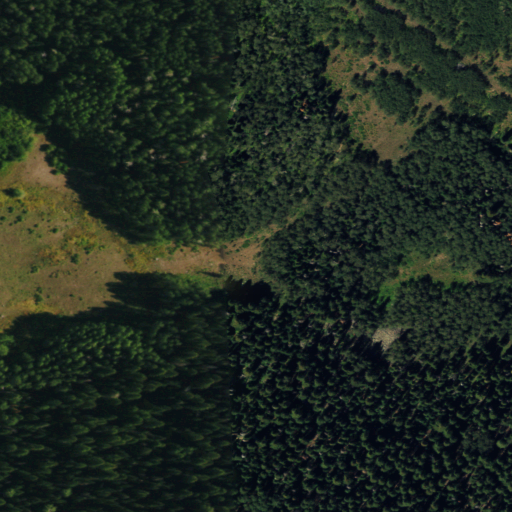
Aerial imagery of plain(s) in Colorado named Webb Flats containing deciduous forest, evergreen forest, shrub, mixed forest, and woody wetlands